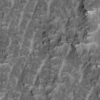
Label: not_dusty